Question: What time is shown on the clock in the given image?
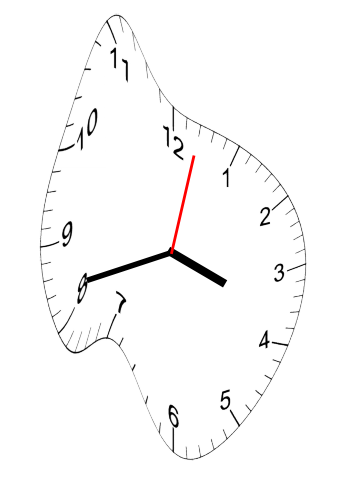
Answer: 03:42:02